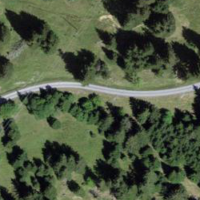
EUNIS habitat code: 23
Species observed at this site:
Anthyllis vulneraria
Cirsium palustre
Crocus vernus